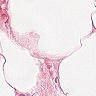
Metastatic tissue present: no